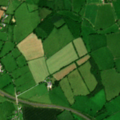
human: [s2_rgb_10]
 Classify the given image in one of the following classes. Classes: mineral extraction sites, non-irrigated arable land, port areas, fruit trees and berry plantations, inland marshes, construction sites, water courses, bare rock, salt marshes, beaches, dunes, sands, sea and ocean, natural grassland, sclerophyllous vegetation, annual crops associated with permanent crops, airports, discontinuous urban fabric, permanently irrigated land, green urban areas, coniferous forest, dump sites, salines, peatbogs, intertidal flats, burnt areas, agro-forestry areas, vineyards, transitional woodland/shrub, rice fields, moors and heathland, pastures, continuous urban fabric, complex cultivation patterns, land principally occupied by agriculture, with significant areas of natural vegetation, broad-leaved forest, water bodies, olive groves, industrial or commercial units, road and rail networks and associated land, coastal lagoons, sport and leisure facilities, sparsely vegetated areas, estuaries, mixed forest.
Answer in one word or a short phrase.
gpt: pastures